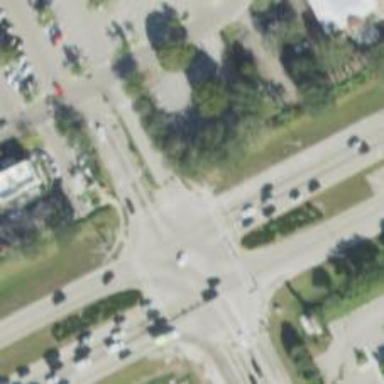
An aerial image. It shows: Uncontrolled crossing on footway.